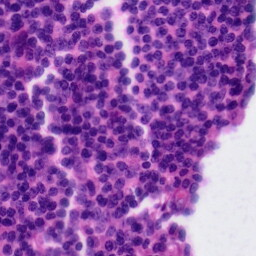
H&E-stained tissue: Tonsil